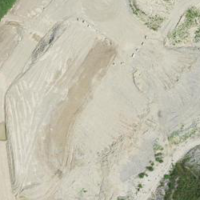
EUNIS habitat code: 56
Species observed at this site:
Buteo buteo
Motacilla alba
Milvus migrans